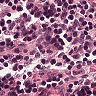
Metastatic tissue present: no